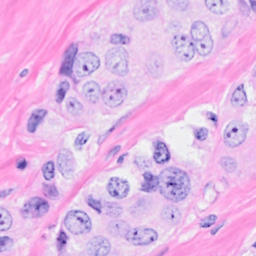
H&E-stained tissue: Breast